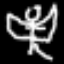
Label: angel